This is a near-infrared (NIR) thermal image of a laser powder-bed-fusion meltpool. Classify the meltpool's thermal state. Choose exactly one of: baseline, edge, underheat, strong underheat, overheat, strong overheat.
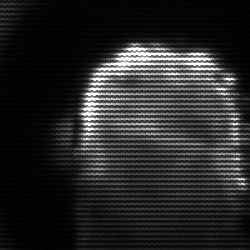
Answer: baseline